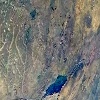
Label: land